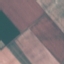
Land use / land cover: AnnualCrop